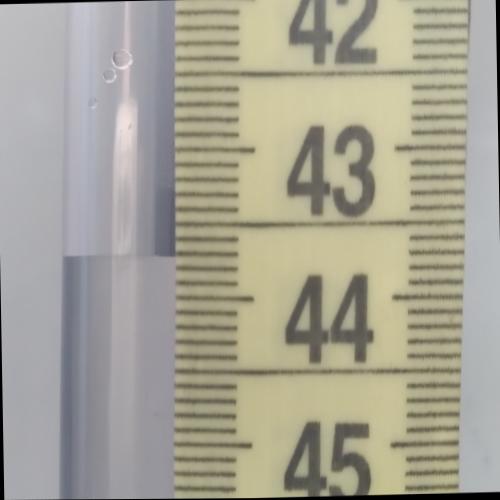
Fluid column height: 43.7 cm